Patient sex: M
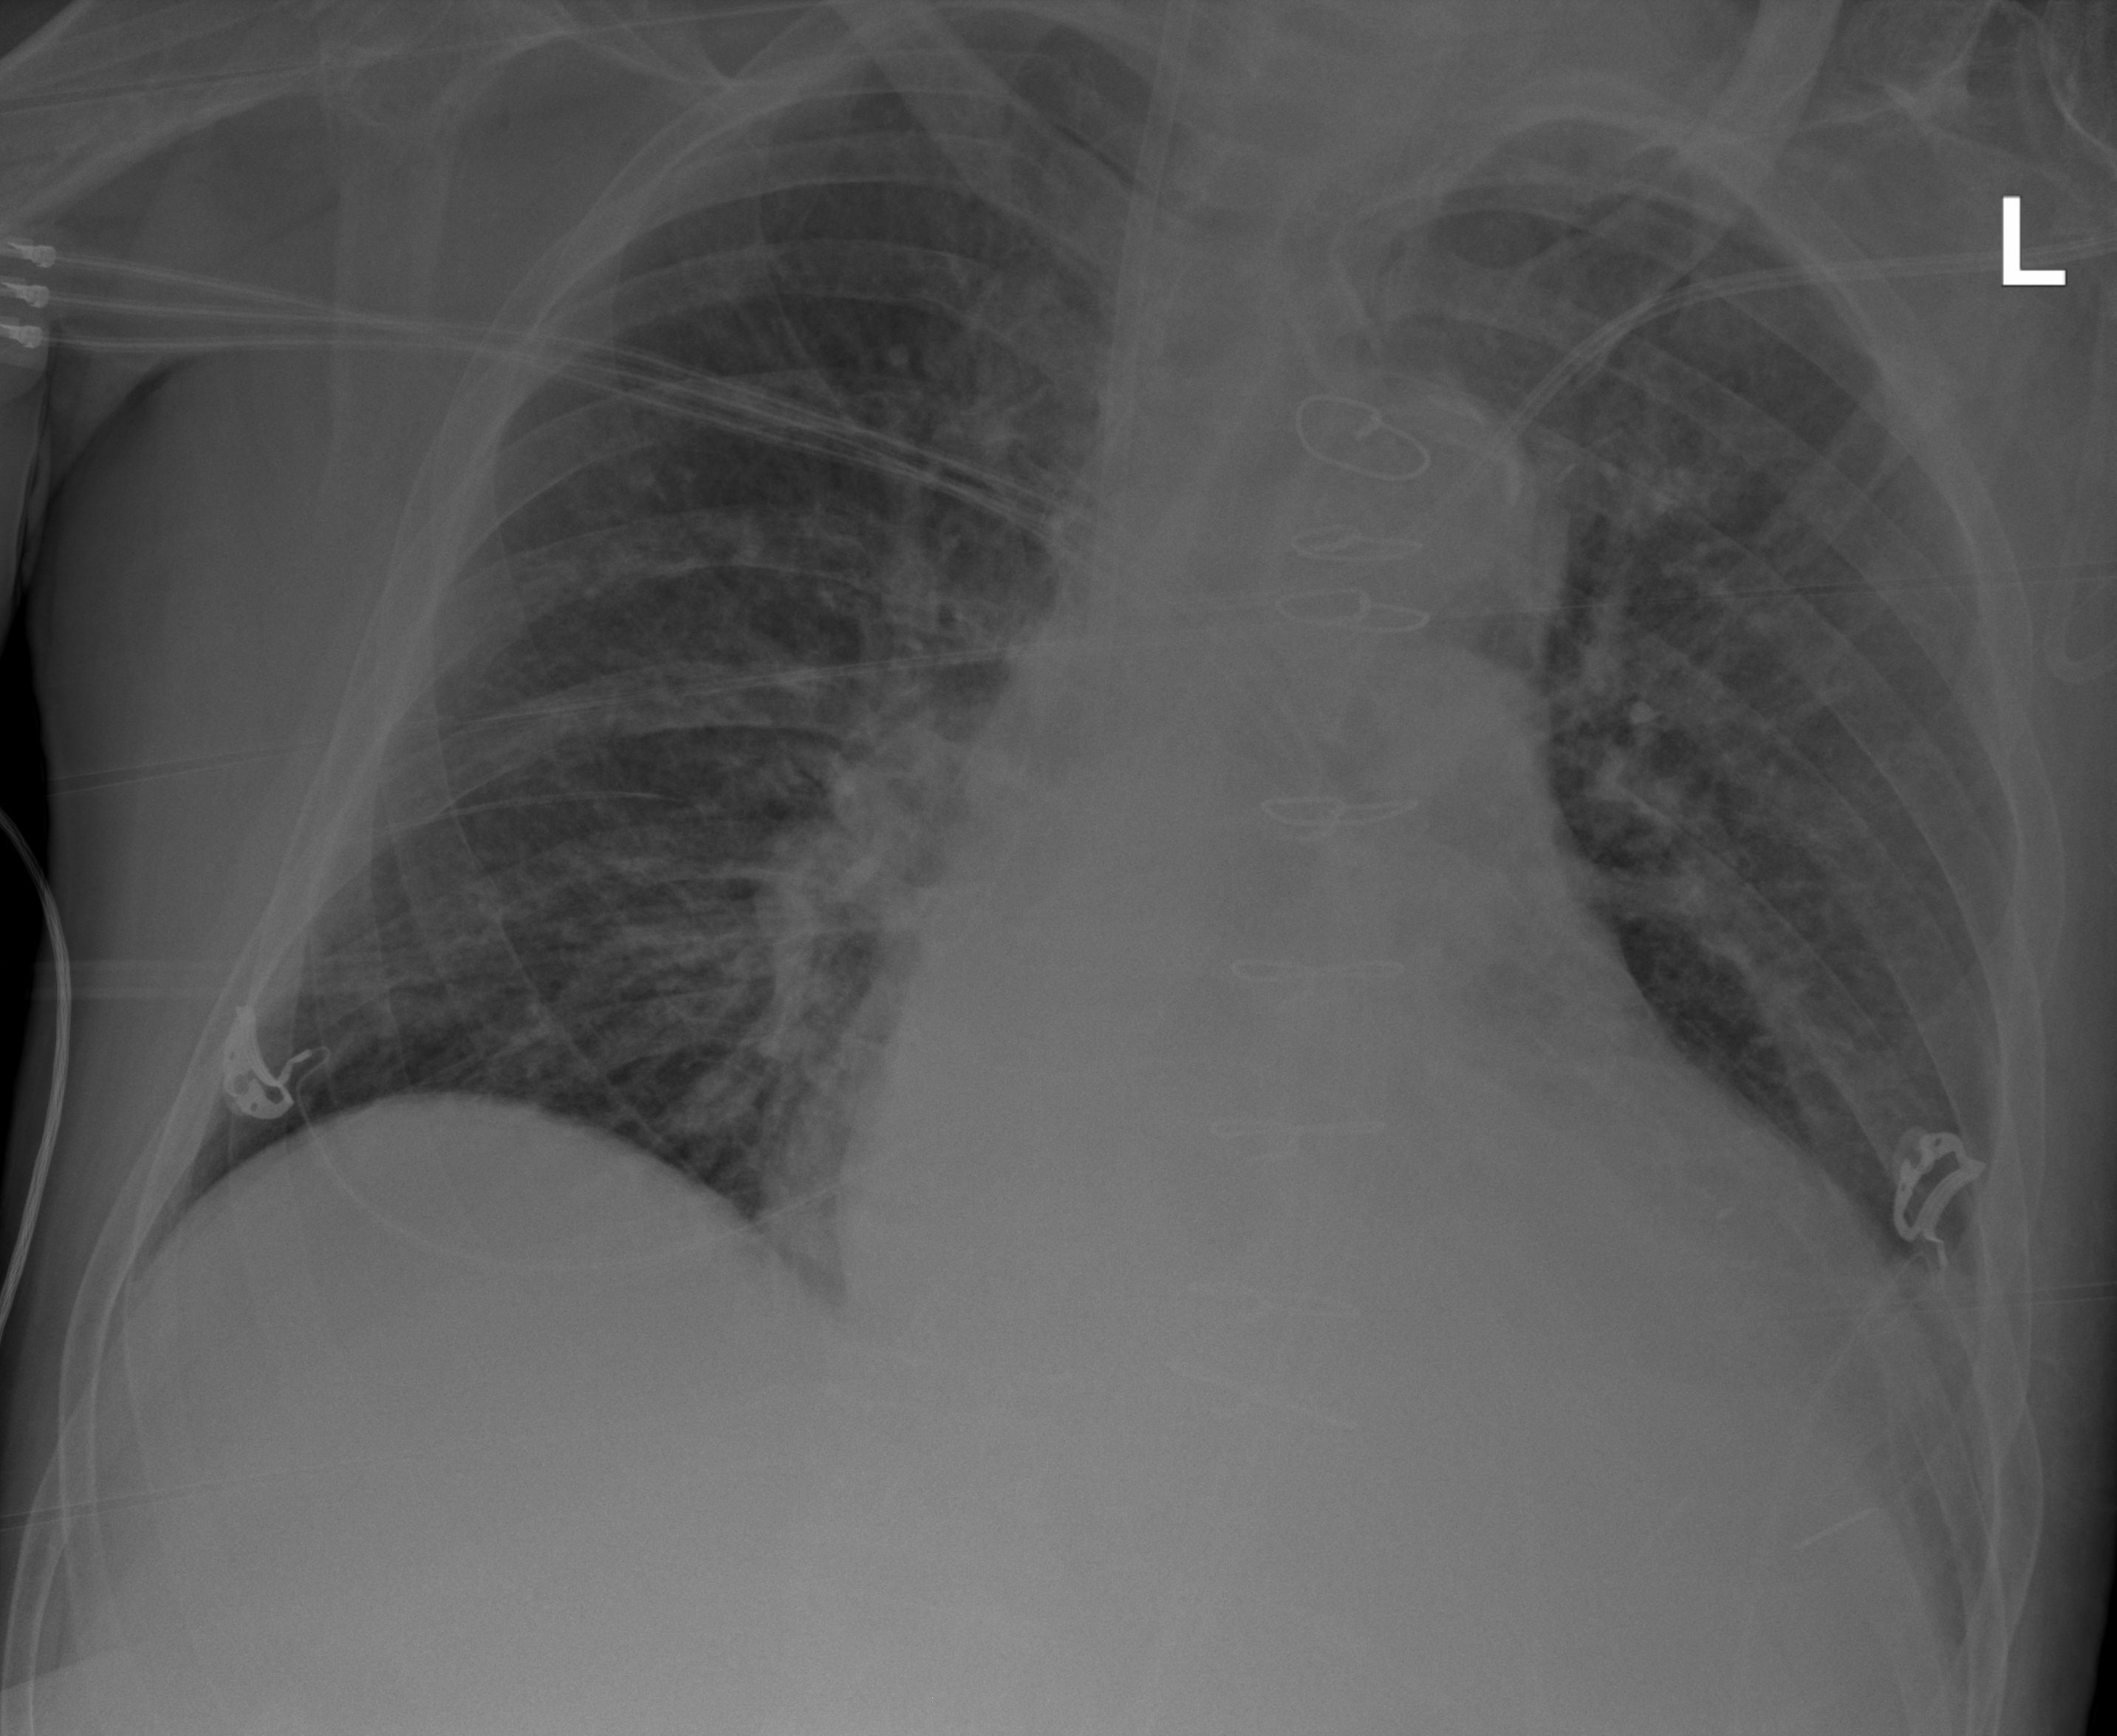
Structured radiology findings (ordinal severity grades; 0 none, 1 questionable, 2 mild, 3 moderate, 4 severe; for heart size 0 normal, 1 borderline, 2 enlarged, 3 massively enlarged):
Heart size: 2
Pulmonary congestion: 1
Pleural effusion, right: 0
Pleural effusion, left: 2
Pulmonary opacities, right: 2
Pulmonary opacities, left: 2
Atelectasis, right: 0
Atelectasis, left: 2